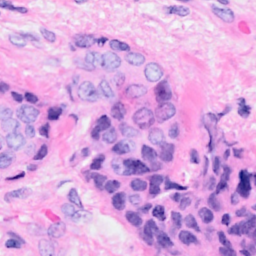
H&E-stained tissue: Breast